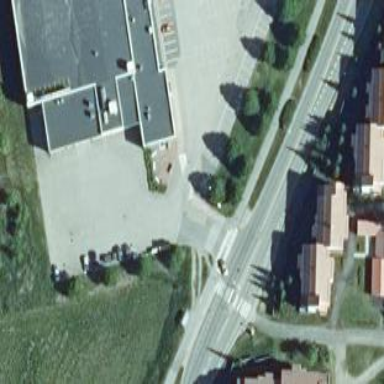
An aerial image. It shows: Asphalt road designated for service vehicles.